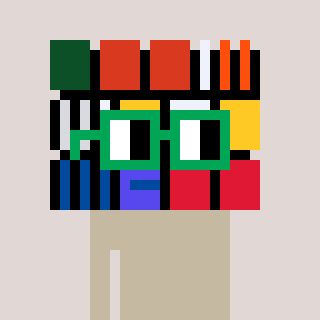
a pixel art character with square green glasses, a abstract-shaped head and a hotbrown-colored body on a warm background